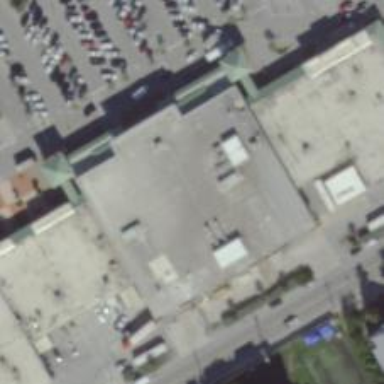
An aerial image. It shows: Supermarket.